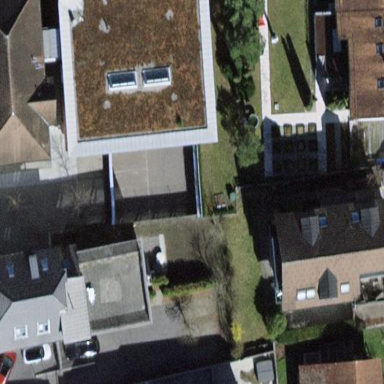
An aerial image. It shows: Building part with flat roof.